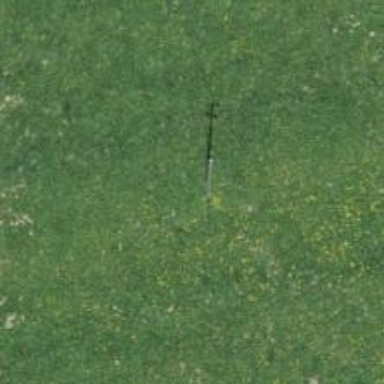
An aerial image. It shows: Power pole.